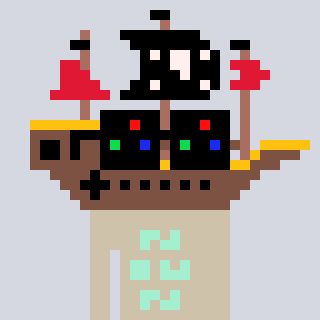
a pixel art character with square black sunglasses, a pirateship-shaped head and a bege-colored body on a cool background